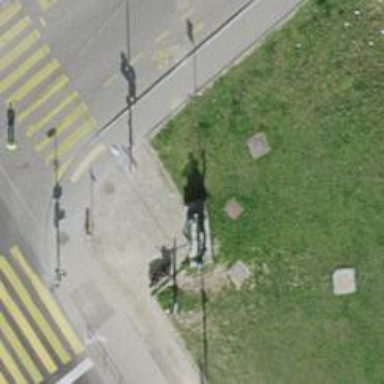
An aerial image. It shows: Statue is seen in the image.